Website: lowes
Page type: payment
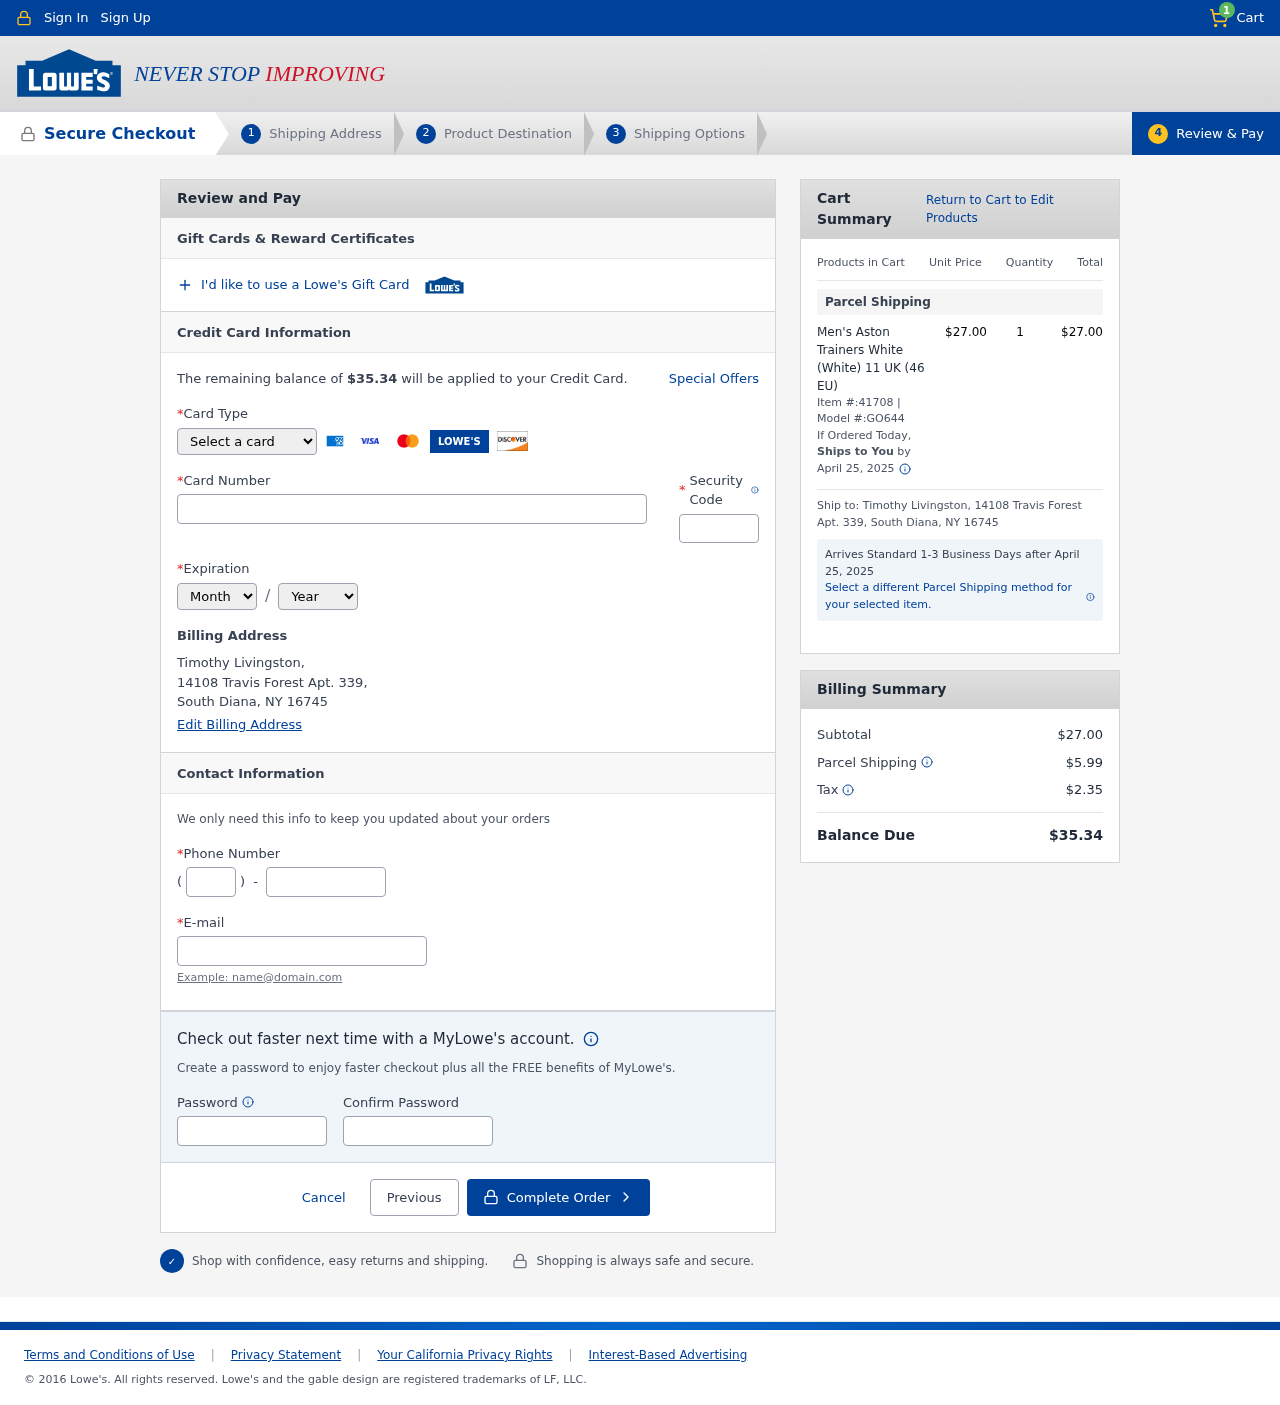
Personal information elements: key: PII_CARD_CVV
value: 5764
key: PII_CARD_EXPIRY_MONTH
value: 02
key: PII_CARD_EXPIRY_YEAR
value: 29
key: PII_CARD_NUMBER
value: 3434 6510 6357 248
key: PII_CARD_TYPE
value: American Express
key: PII_CITY_STATE_ZIP
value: South Diana, NY 16745
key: PII_EMAIL
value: tlivingston@gmail.com
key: PII_FULLNAME
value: Timothy Livingston,
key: PII_PHONE
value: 2266091942
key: PII_PHONE_AREA
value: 226
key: PII_STREET
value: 14108 Travis Forest Apt. 339,
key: PII_FULLNAME2
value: Timothy Livingston
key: PII_STREET2
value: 14108 Travis Forest Apt. 339
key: PII_CITY_STATE_ZIP2
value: South Diana, NY 16745
Product elements: key: PRODUCT1_NAME
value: Men's Aston Trainers White (White) 11 UK (46 EU)
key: PRODUCT1_PRICE
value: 27
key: PRODUCT1_QUANTITY
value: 1
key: PRODUCT1_ITEM
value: Item #:41708
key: PRODUCT1_MODEL
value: Model #:GO644
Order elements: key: ORDER_NUM_ITEMS
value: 1
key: ORDER_TOTAL
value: $35.34
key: ORDER_SHIPPING_DATE
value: April 25, 2025
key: ORDER_SUBTOTAL
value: $27.00
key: ORDER_SHIPPING_DATE2
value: April 25, 2025
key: ORDER_SHIPPING_COST
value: $5.99
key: ORDER_TAX
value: $2.35